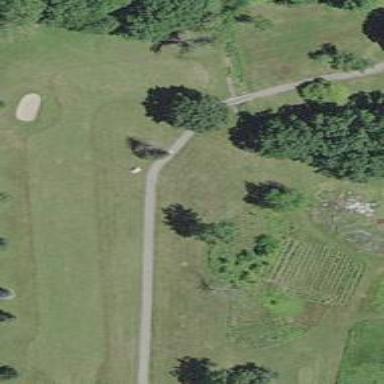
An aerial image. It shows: Area of rough grass used for golf.